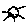
Label: sun